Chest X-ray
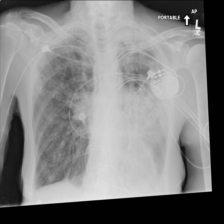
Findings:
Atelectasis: negative
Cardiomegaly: negative
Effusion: negative
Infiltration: negative
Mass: negative
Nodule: negative
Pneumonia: negative
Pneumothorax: negative
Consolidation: negative
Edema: negative
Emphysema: negative
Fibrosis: negative
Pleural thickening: negative
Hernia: negative